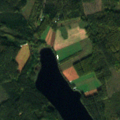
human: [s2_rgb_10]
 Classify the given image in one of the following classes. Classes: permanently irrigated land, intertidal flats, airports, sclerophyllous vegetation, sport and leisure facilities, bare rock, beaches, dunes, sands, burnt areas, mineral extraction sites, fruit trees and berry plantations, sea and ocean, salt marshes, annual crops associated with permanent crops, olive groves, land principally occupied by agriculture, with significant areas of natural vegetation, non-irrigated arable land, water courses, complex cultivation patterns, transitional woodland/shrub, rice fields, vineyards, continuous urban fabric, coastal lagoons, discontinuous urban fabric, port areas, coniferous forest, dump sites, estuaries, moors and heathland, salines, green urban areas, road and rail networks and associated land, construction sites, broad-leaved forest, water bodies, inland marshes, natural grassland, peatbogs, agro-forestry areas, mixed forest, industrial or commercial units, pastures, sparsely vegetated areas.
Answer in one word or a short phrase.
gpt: non-irrigated arable land, coniferous forest, mixed forest, water bodies